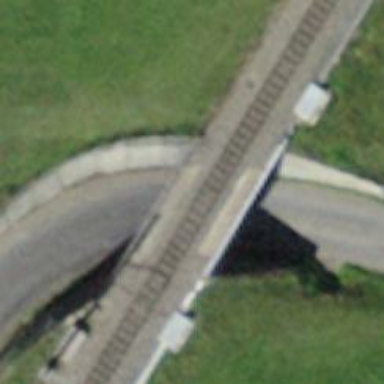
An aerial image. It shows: Track with grade 1 quality.